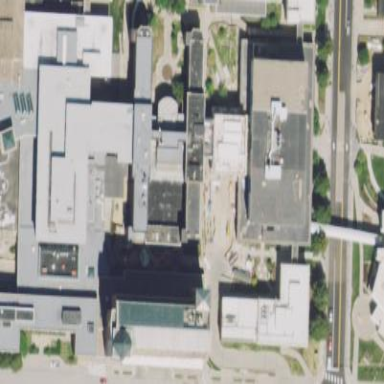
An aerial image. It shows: Hospital building.